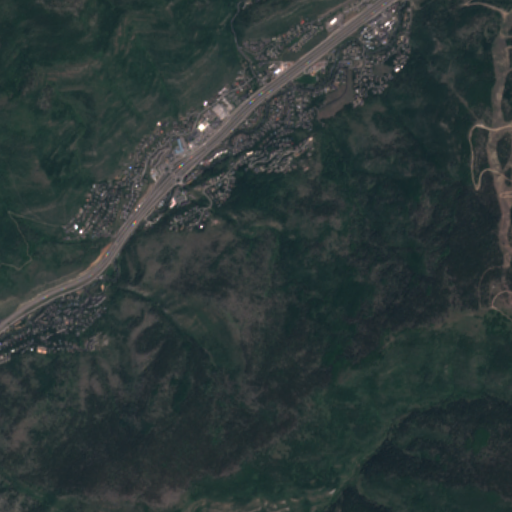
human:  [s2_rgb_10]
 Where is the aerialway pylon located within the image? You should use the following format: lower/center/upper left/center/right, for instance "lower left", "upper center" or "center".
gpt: The aerialway pylon is located in the upper right of the image.
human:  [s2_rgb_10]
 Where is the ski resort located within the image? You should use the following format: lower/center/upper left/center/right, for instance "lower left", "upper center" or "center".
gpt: The ski resort is located in the right of the image.
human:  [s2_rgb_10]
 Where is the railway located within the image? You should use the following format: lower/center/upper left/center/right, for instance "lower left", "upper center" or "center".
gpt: The railway is located in the lower of the image.
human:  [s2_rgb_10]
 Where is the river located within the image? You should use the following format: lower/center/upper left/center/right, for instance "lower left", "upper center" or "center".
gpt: The river is located in the upper right of the image.
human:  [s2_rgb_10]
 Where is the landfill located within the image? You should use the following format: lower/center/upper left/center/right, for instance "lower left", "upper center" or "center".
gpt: There is no landfill in the image.